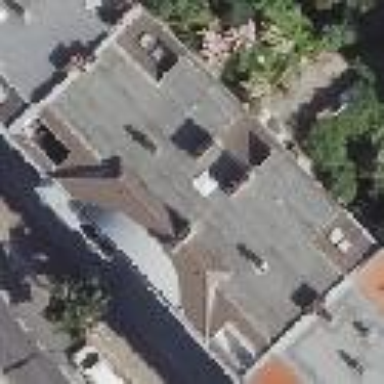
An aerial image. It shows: Unique apartment building with double saltbox roof shape.